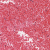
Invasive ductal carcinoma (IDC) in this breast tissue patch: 0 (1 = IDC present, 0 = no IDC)